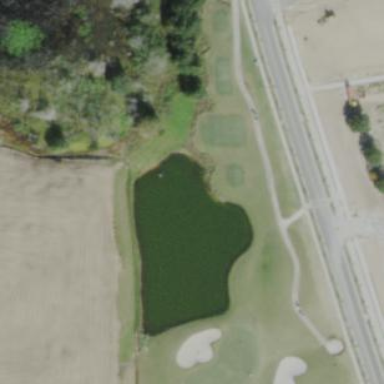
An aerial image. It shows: Scenic view of water hazard on golf course. The natural water feature adds beauty to the landscape.